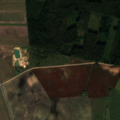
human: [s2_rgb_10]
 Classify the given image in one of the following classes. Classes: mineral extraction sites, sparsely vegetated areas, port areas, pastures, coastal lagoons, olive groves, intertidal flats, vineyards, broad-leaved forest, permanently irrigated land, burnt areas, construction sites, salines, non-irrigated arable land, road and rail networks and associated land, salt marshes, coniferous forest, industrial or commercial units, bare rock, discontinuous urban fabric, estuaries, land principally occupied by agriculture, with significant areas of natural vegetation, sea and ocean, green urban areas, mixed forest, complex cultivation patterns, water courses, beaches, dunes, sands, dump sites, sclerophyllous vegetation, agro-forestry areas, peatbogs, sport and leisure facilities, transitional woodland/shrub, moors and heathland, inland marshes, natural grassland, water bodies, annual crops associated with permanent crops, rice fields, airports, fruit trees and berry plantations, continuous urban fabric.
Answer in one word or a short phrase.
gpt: non-irrigated arable land, mixed forest, transitional woodland/shrub